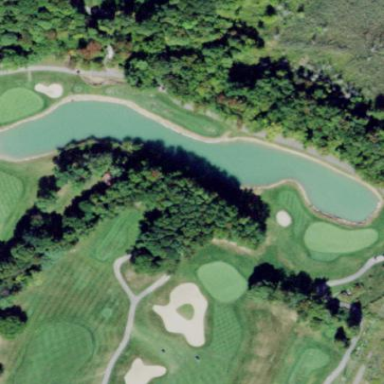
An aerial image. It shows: Water hazard in golf course. The hazard is natural water feature.